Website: lowes
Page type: billing-address
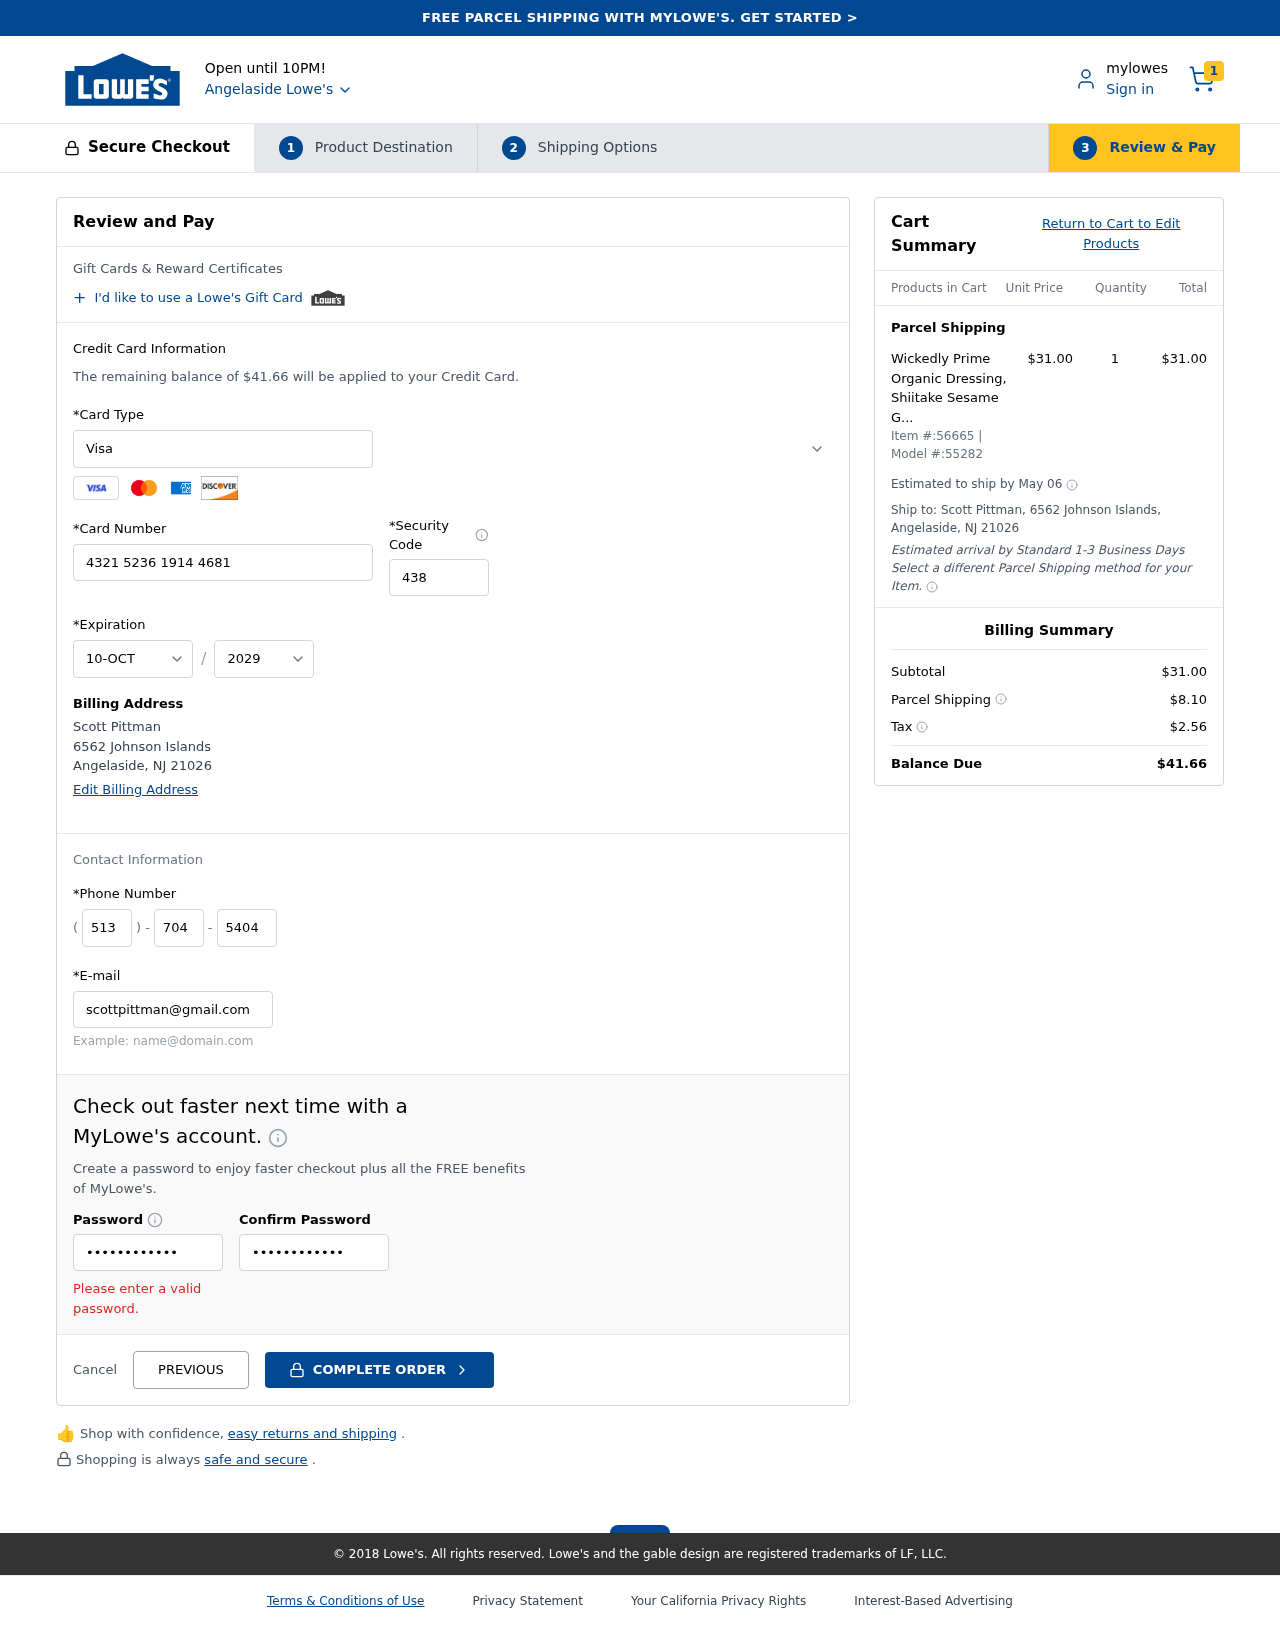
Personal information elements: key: PII_CARD_CVV
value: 438
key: PII_CARD_EXPIRY_MONTH
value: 10
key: PII_CARD_EXPIRY_YEAR
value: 29
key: PII_CARD_NUMBER
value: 4321 5236 1914 4681
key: PII_CARD_TYPE
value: Visa
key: PII_CITY
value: Angelaside
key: PII_CITY_STATE_ZIP
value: Angelaside, NJ 21026
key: PII_EMAIL
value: scottpittman@gmail.com
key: PII_FULLNAME
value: Scott Pittman
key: PII_PHONE_AREA
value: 513
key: PII_PHONE_PREFIX
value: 704
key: PII_PHONE_SUFFIX
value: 5404
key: PII_STREET
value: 6562 Johnson Islands
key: PII_FULLNAME2
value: Scott Pittman
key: PII_STATE_ABBR
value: NJ
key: PII_POSTCODE
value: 21026
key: PII_POSTCODE_FULL
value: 21026
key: PII_CITY_STATE
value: Angelaside, NJ
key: PII_POSTCODE_NUMERIC
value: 21026
Product elements: key: PRODUCT1_NAME
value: Wickedly Prime Organic Dressing, Shiitake Sesame Ginger, 16 Ounce
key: PRODUCT1_PRICE
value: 31
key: PRODUCT1_QUANTITY
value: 1
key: PRODUCT_ITEM_NUMBER
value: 56665
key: PRODUCT_MODEL_NUMBER
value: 55282
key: PRODUCT1_LINE_TOTAL
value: $31.00
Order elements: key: ORDER_NUM_ITEMS
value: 1
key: ORDER_TOTAL
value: $41.66
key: ORDER_SHIPPING_DATE
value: May 06
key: ORDER_SUBTOTAL
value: $31.00
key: ORDER_SHIPPING_COST
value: $8.10
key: ORDER_TAX
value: $2.56